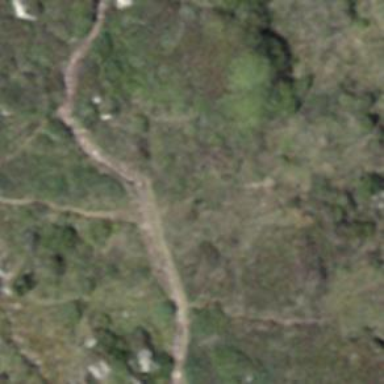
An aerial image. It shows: Path.